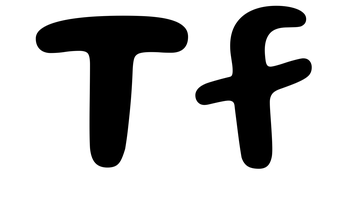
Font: Gluten_Medium